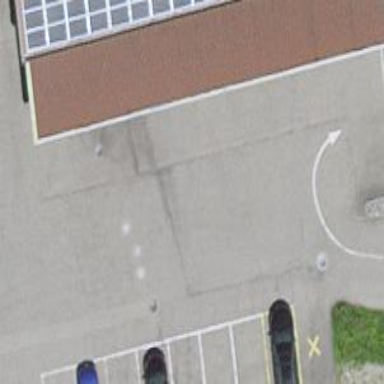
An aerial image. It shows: Road serving as parking aisle.